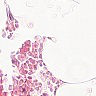
Metastatic tissue present: no